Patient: sex F, age 62
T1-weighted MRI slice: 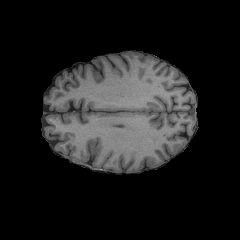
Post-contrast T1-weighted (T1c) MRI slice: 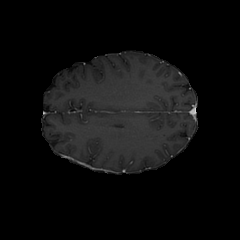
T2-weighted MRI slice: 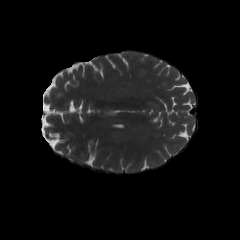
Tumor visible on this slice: no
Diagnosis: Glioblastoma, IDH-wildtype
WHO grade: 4